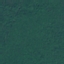
Land use / land cover: Forest